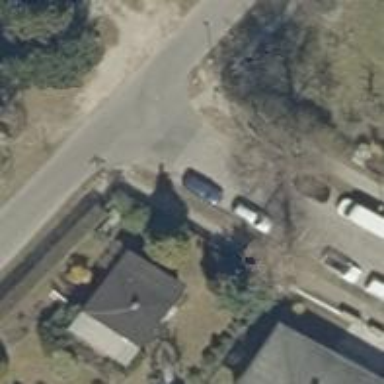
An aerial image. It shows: Unmarked crossing on the road.